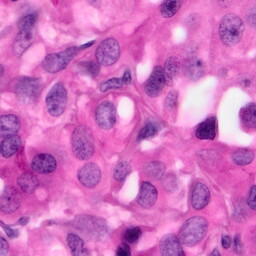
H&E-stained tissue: Pancreatic